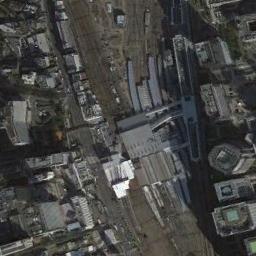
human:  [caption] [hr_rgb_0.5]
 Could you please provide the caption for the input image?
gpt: There is a fully equipped railway station in the city .

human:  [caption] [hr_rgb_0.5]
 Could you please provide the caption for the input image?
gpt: The railway station is next to some buildings .

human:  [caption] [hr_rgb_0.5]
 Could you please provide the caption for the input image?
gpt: Many buildings of different shapes and sizes are beside the railway station .

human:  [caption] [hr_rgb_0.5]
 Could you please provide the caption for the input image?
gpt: The railway station has some railways, Striped buildings and other buildings and the railway station is surrounded by lots of other buildings .

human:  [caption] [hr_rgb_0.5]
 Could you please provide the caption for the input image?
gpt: There are many buildings around the railway station .